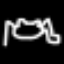
Label: frog